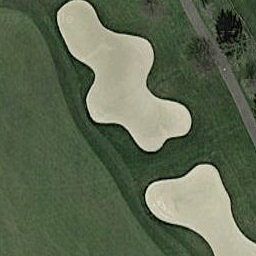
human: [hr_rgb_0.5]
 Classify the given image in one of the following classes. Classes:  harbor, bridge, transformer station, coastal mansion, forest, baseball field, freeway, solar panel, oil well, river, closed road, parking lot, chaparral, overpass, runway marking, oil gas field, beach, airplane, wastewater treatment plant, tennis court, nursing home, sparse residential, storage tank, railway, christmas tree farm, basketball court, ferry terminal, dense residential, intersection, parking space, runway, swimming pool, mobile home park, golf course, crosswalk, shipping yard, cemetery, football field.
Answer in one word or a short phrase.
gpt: golf course